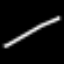
Label: line